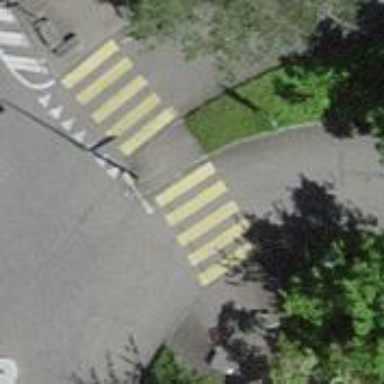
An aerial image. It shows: Uncontrolled zebra crossing on the road.